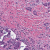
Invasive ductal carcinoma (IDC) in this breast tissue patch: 0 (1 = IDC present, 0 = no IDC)